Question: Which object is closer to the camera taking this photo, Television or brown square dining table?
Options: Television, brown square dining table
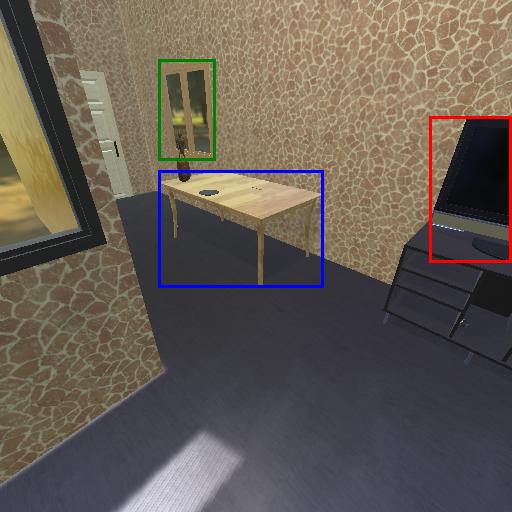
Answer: Television